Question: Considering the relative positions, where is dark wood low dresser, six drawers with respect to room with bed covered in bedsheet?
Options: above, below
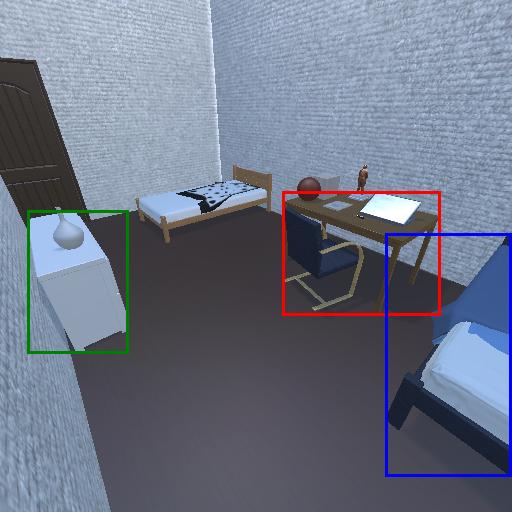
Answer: above